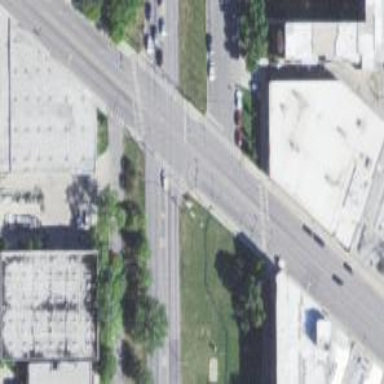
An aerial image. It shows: Footway with traffic island in the middle.